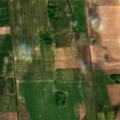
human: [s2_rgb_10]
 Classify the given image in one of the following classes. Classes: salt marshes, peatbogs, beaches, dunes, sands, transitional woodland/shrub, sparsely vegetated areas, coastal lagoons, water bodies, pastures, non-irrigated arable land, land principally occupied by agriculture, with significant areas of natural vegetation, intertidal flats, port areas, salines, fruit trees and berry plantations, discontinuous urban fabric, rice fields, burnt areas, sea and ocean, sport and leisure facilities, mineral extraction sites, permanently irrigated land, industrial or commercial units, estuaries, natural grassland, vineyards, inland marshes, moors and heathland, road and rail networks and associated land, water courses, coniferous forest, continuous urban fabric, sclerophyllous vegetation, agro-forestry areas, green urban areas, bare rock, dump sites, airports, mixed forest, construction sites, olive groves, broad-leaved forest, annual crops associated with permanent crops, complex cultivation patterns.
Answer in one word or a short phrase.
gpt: non-irrigated arable land